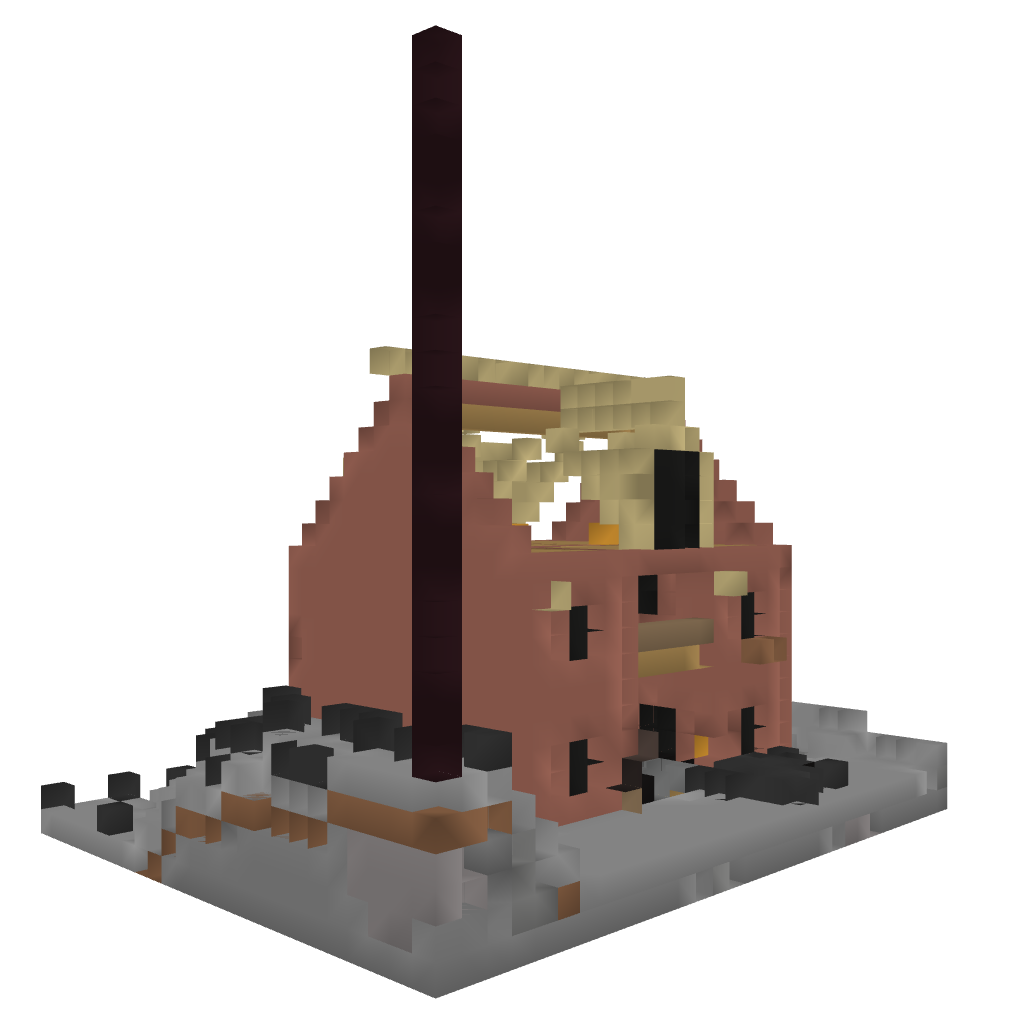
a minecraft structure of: Red Brick House